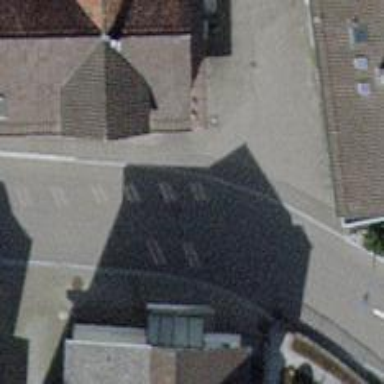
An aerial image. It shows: Asphalt road designated as living street.